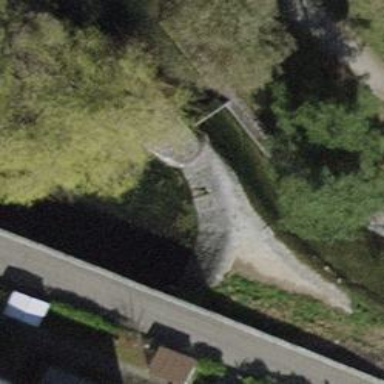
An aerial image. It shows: Drain waterway.